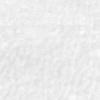
Label: no_change